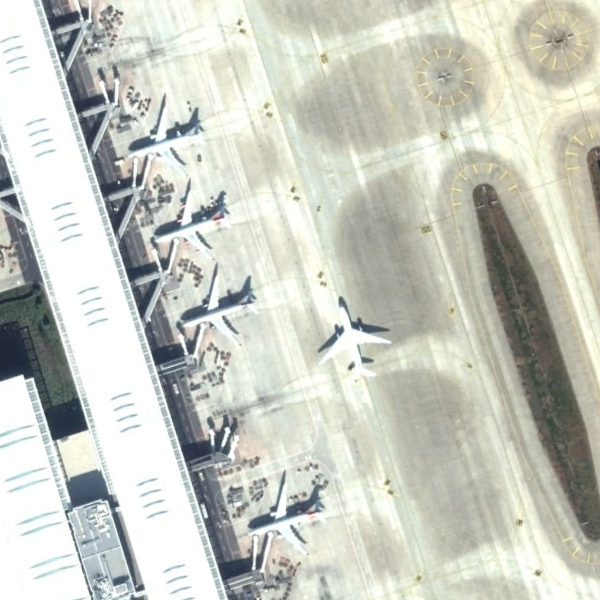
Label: Airport